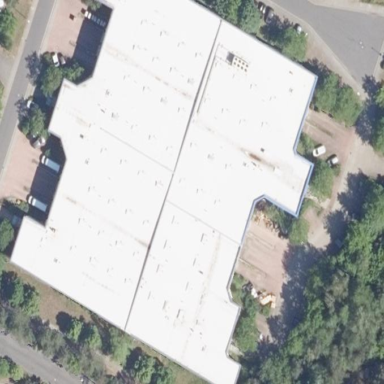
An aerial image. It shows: Commercial building.